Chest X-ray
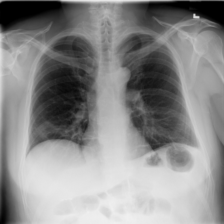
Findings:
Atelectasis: positive
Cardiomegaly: negative
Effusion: negative
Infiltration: positive
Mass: negative
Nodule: negative
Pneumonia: negative
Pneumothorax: negative
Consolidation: negative
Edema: negative
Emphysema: negative
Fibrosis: negative
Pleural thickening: negative
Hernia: negative